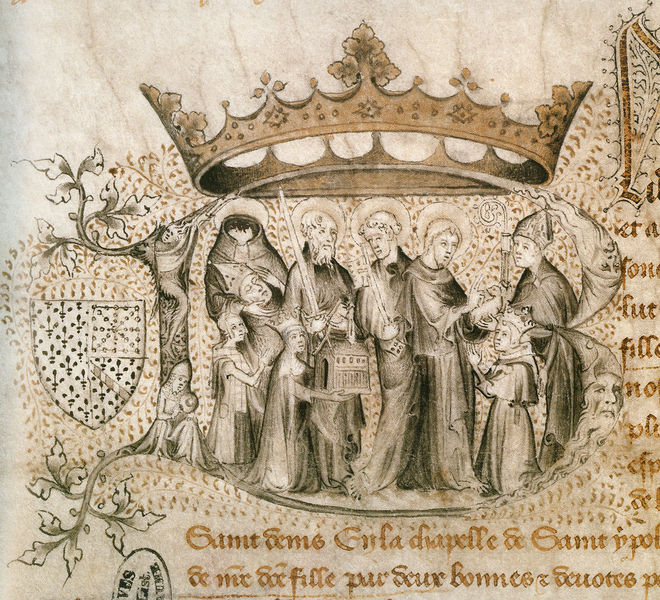
Titel: Blanche de Navarre begründet zwei tägliche Messen
Institution: Paris, Archives nationales
Schlagwörter: baum, kopf, mann, umhang, frauen, frau, männer, orange, weiss, zeichnung, haus, mantel, kind, blatt, krone, kinder, schrift, papier, bischof, inschrift, foto, buch, seite, schwert, schwerter, text, nonne, buchseite, wappen, heiligenschein, zeichnen, mönche, heilige, beschützen, zeicnung, nonnen, bischofsstab, mantel umhang, heiloige